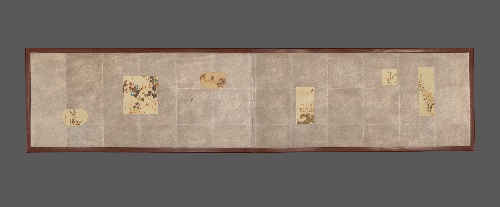
Title: 花鳥図風炉先屏風|Folding Screen for Tea Ceremony with Six Bird-and-Flower Paintings
Artist: Shibata Zeshin
Artist bio: Japanese, 1807–1891
Date: late 19th century
Object type: Screen
Classification: Paintings
Medium: Two-panel folding screen; lacquer, color, and silver on paper
Culture: Japan
Period: Meiji period (1868–1912)
Dimensions: Overall (each panel): 14 1/2 x 31 in. (36.8 x 78.7 cm)
Department: Asian Art
Credit line: Gift of Mr. and Mrs. Nathan V. Hammer, 1954
Accession year: 1954
Repository: Metropolitan Museum of Art, New York, NY
Tags: Birds|Flowers|Leaves